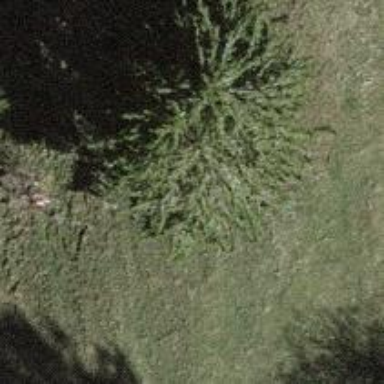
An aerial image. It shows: Beautiful tree in nature.